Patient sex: F
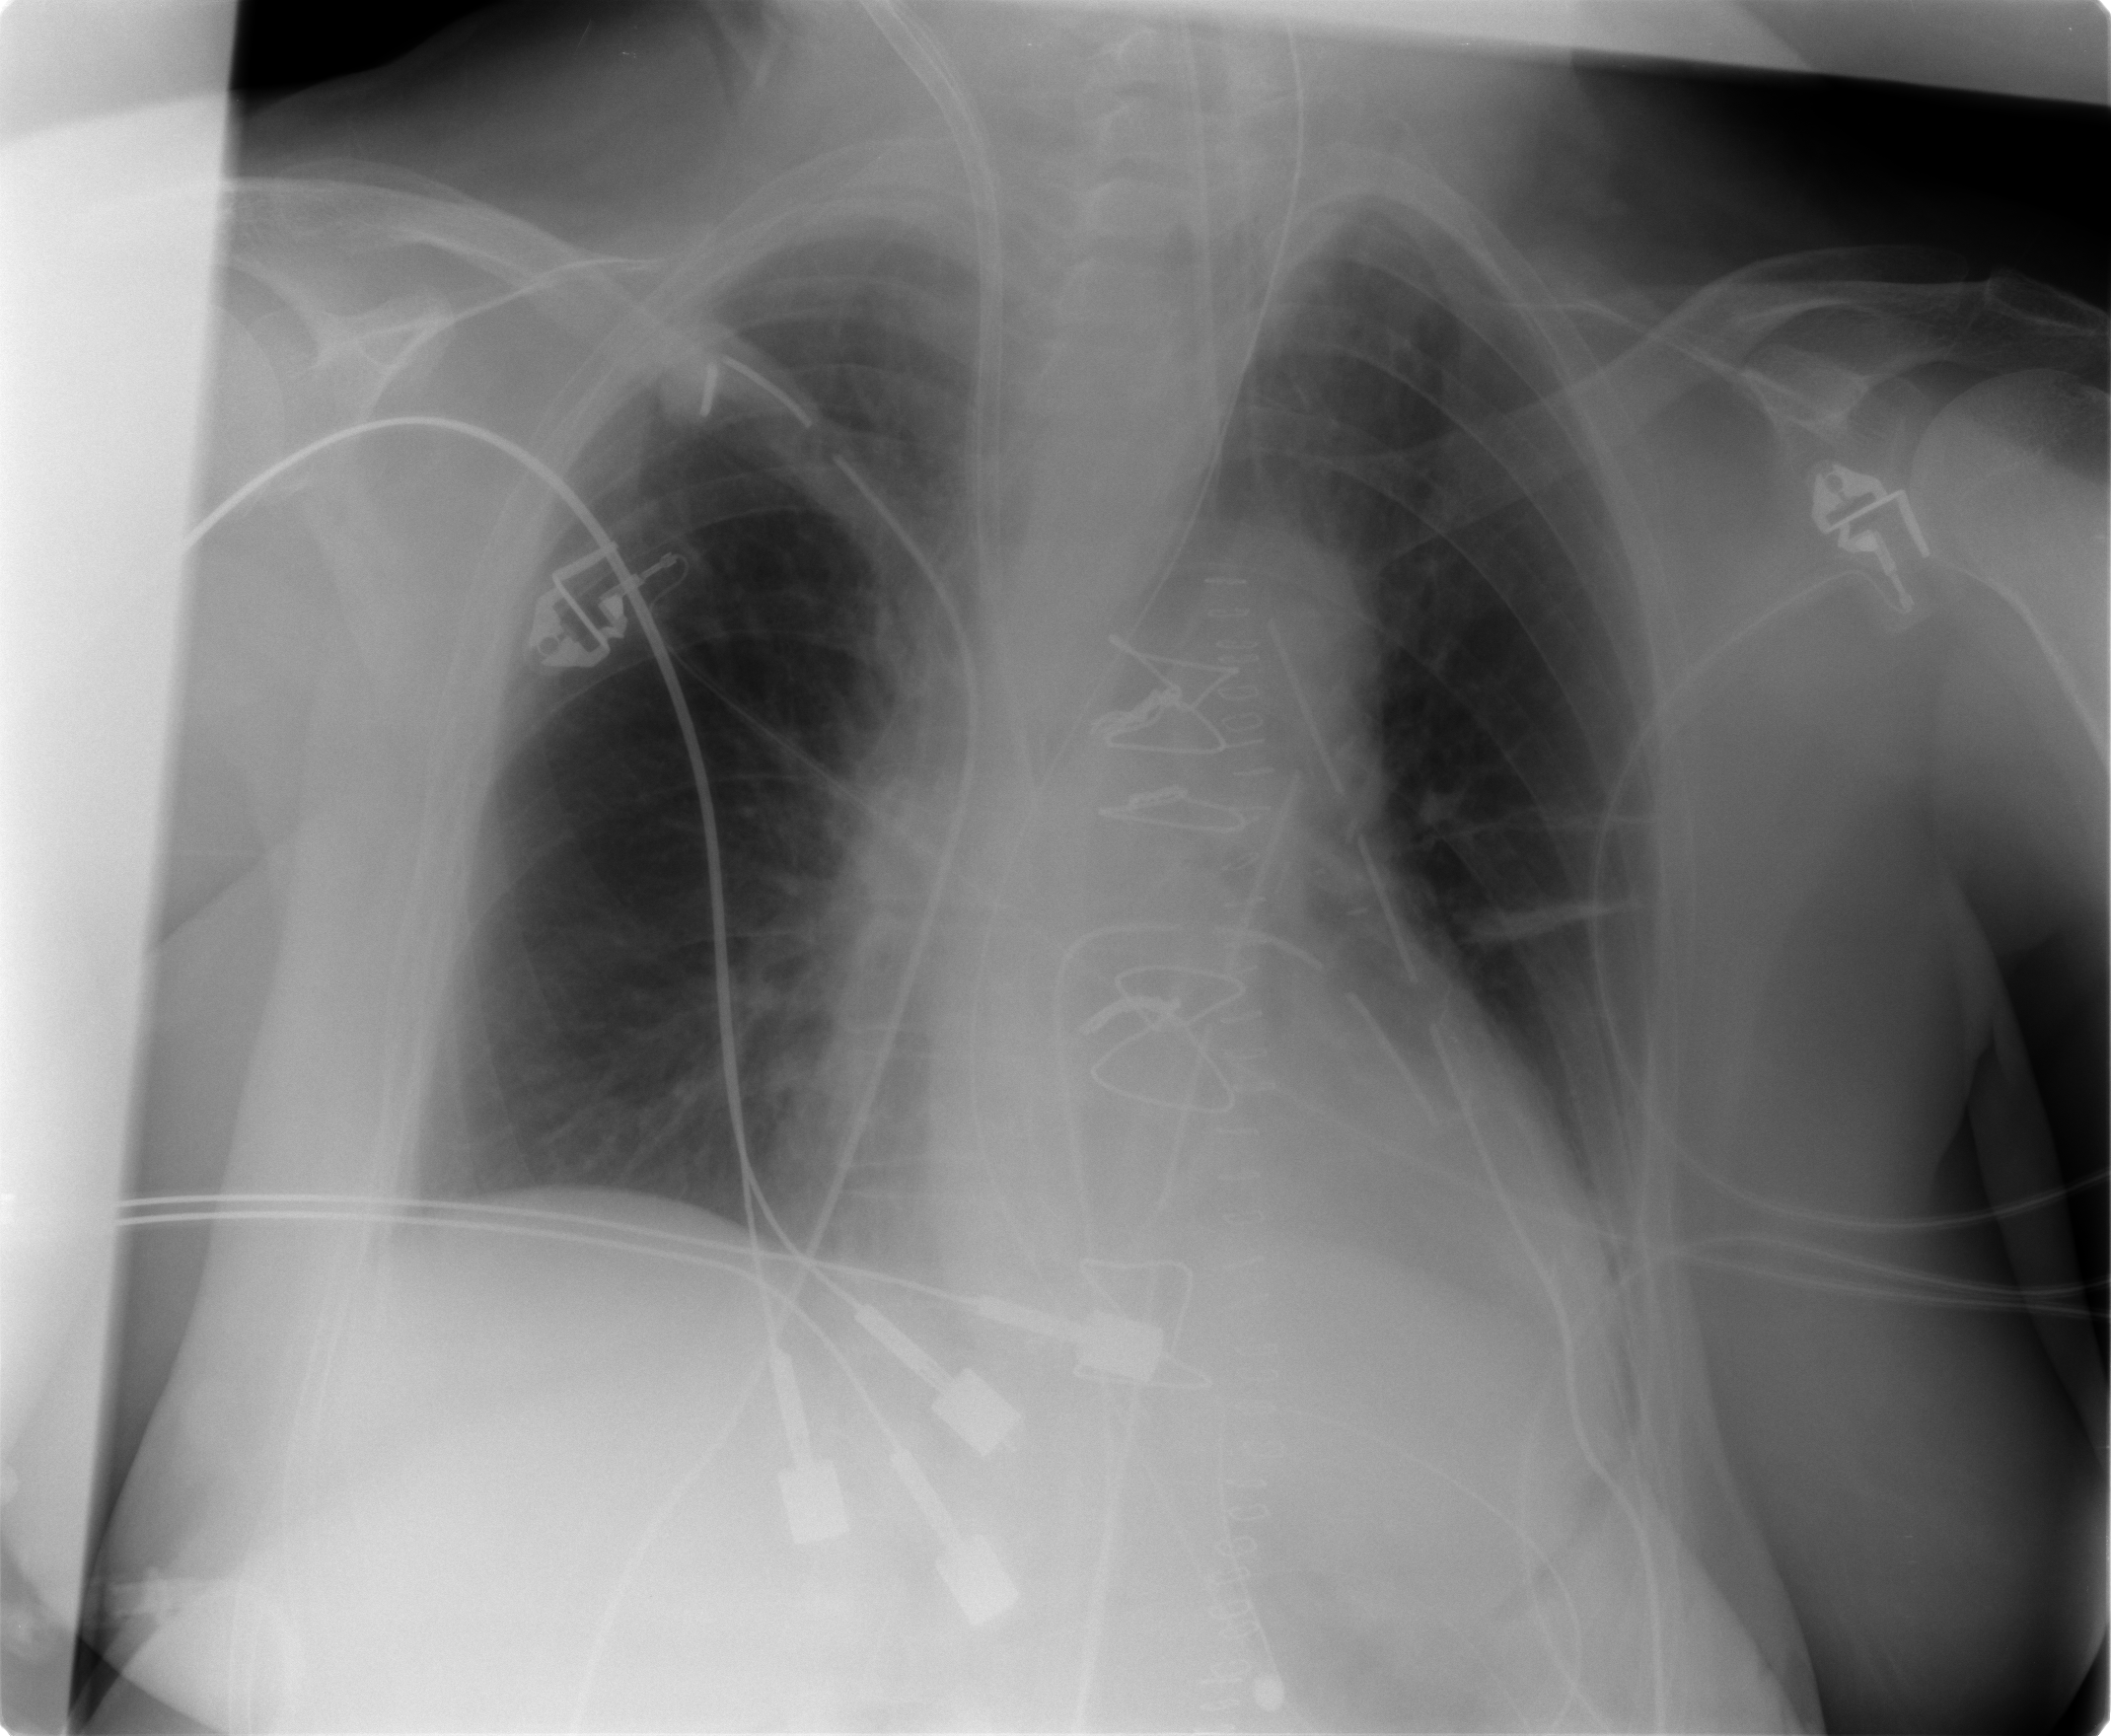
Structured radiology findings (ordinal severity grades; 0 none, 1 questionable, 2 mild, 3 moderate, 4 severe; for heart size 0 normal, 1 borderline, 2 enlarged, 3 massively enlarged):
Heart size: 0
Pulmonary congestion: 0
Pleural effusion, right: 0
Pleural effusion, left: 0
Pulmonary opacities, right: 0
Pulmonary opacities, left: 0
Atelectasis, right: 0
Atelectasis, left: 2